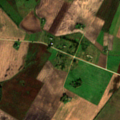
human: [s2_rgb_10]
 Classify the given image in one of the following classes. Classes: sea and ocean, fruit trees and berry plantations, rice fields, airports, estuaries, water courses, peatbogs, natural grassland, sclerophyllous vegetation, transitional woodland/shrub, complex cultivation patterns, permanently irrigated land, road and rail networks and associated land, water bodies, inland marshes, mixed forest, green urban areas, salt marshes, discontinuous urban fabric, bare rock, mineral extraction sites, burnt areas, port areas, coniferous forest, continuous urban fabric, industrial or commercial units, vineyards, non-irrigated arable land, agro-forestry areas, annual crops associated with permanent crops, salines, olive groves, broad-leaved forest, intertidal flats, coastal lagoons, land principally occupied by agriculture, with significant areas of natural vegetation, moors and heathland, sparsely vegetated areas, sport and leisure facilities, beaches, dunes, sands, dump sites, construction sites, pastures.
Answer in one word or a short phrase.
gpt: non-irrigated arable land, pastures, complex cultivation patterns, mixed forest